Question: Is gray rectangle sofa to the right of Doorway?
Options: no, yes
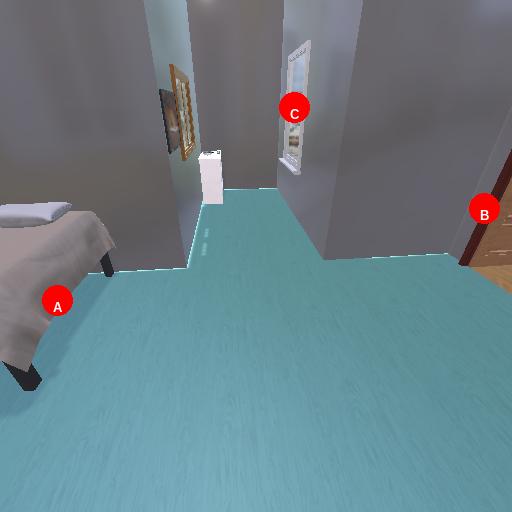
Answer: no